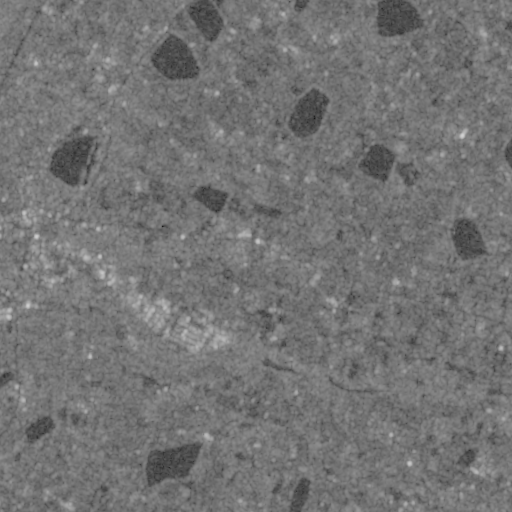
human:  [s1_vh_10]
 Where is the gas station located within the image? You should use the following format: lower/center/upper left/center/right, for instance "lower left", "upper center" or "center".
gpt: The gas station is located in the center left of the image.
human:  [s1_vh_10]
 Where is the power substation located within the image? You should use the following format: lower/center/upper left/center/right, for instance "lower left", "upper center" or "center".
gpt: The power substation is located in the center left of the image.
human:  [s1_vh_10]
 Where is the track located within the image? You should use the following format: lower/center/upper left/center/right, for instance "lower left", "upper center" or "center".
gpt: The track is located in the upper center of the image.
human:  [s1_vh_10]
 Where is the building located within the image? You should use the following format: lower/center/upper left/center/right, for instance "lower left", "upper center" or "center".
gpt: There is no building in the image.

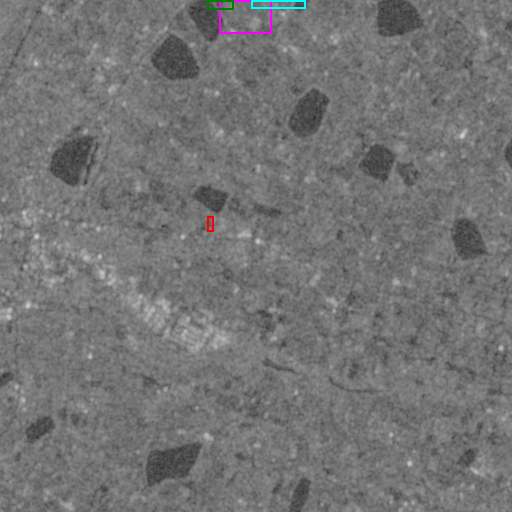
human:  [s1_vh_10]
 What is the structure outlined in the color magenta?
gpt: The structure outlined in magenta is a crop field.
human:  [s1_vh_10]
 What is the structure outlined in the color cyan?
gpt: The structure outlined in cyan is a park.
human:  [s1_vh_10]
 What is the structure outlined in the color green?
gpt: The structure outlined in green is a parking lot.
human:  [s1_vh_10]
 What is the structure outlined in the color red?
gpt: The structure outlined in red is a track.
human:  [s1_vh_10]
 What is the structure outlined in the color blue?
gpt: There is no blue outline.